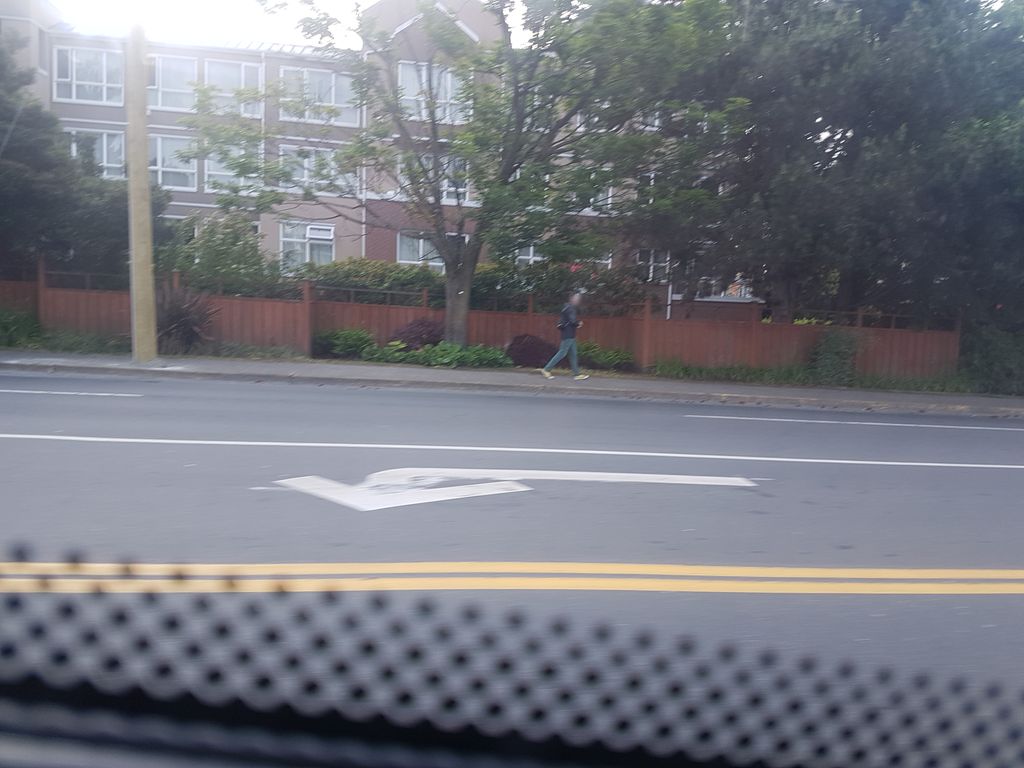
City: victoria